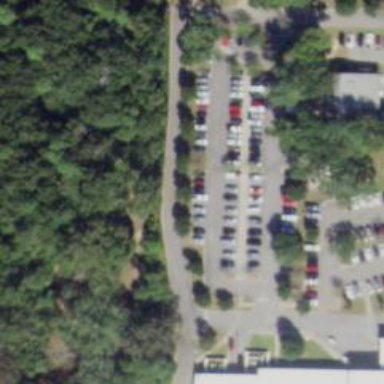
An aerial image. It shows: Parking space is available.